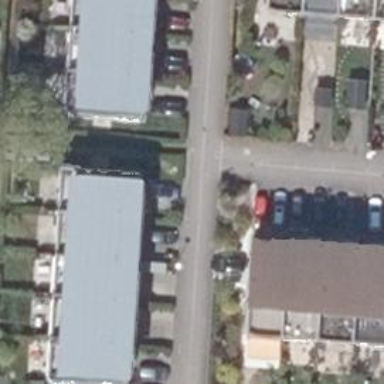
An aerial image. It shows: Paved living street.